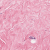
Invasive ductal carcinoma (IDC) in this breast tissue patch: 0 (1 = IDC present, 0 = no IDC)